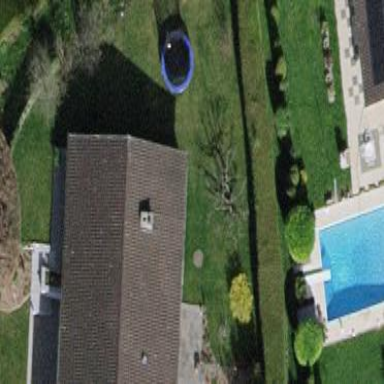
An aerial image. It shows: Garden enclosed by fence.